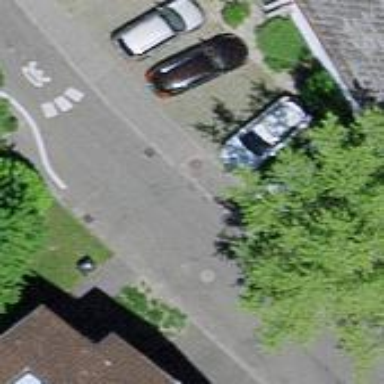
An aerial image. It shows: Chicane for traffic calming.